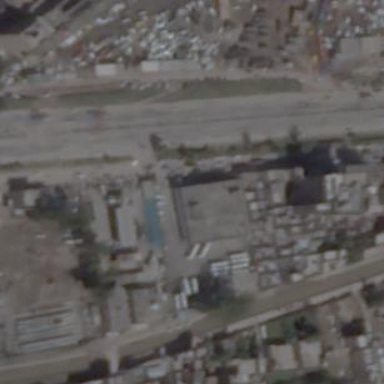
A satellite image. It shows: Bus station.